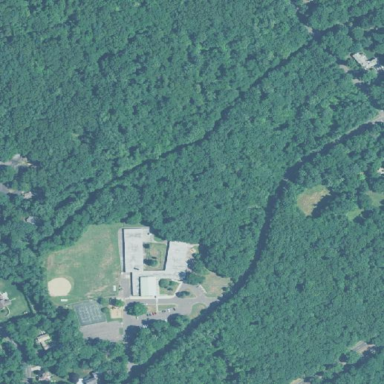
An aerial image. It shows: School.